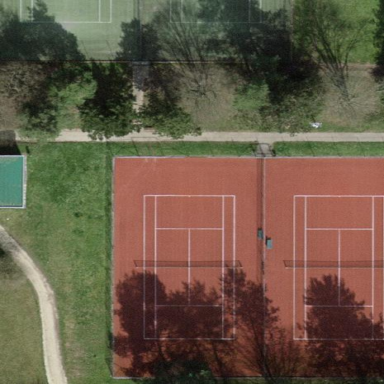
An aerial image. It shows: Tennis court on pitch.